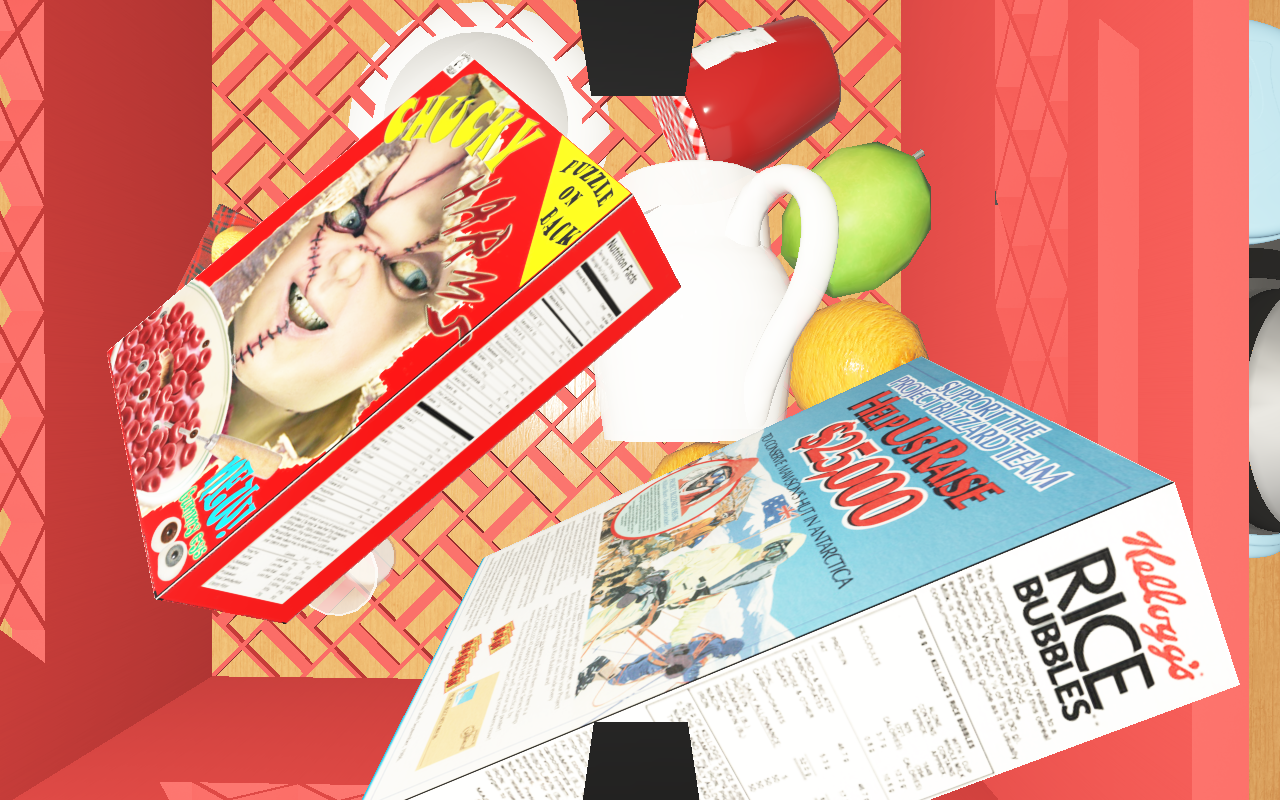
Objects in the scene:
carafe
water bottle
apple
orange
orange
plate
wineglass
honey jar
jam jar
biscuit box